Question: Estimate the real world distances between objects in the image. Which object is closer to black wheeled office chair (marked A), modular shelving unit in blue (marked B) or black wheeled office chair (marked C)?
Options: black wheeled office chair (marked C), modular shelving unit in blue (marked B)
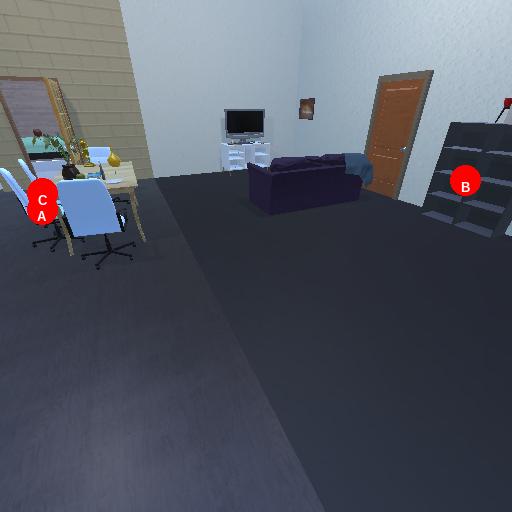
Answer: black wheeled office chair (marked C)